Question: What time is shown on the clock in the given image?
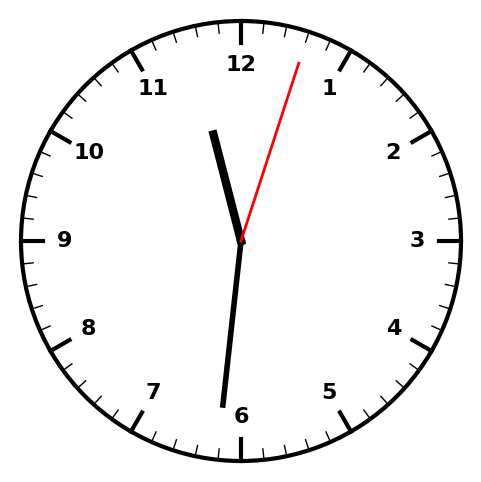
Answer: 11:31:03